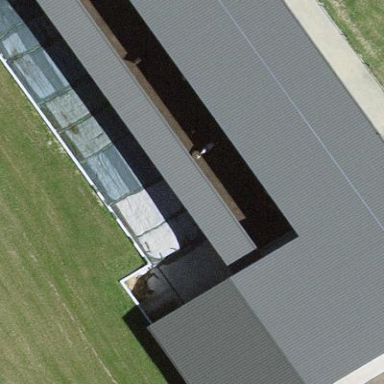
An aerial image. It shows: Barn.